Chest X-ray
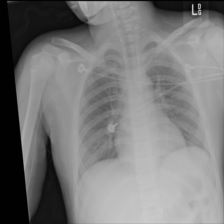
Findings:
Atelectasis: negative
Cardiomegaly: negative
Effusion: negative
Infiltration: negative
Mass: negative
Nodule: negative
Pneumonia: negative
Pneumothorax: negative
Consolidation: negative
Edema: negative
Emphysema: negative
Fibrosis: negative
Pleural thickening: negative
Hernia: negative